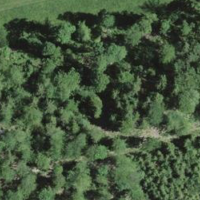
EUNIS habitat code: 41
Species observed at this site:
Cardamine heptaphylla